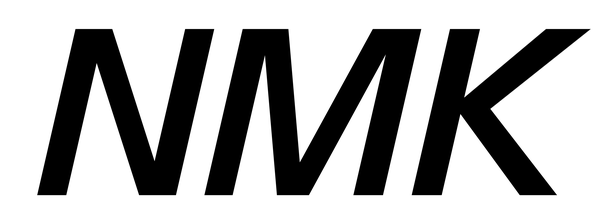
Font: InstrumentSans-Italic_SemiBold_Italic